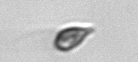
Label: Cryptophyta